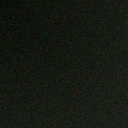
Screen state: off